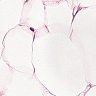
Metastatic tissue present: yes